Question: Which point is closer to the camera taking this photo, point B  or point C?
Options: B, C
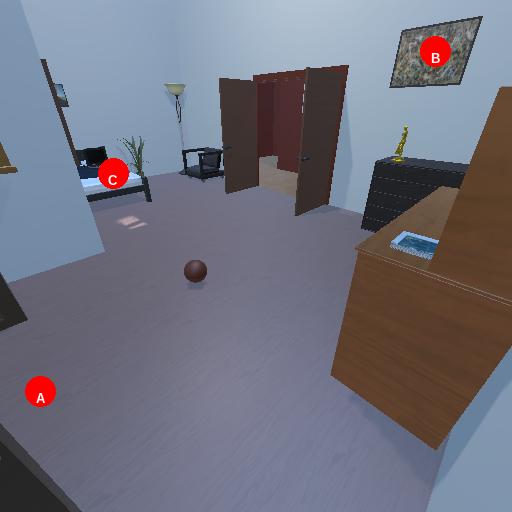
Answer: B